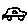
Label: car